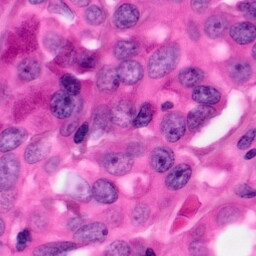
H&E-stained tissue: Pancreatic